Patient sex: M
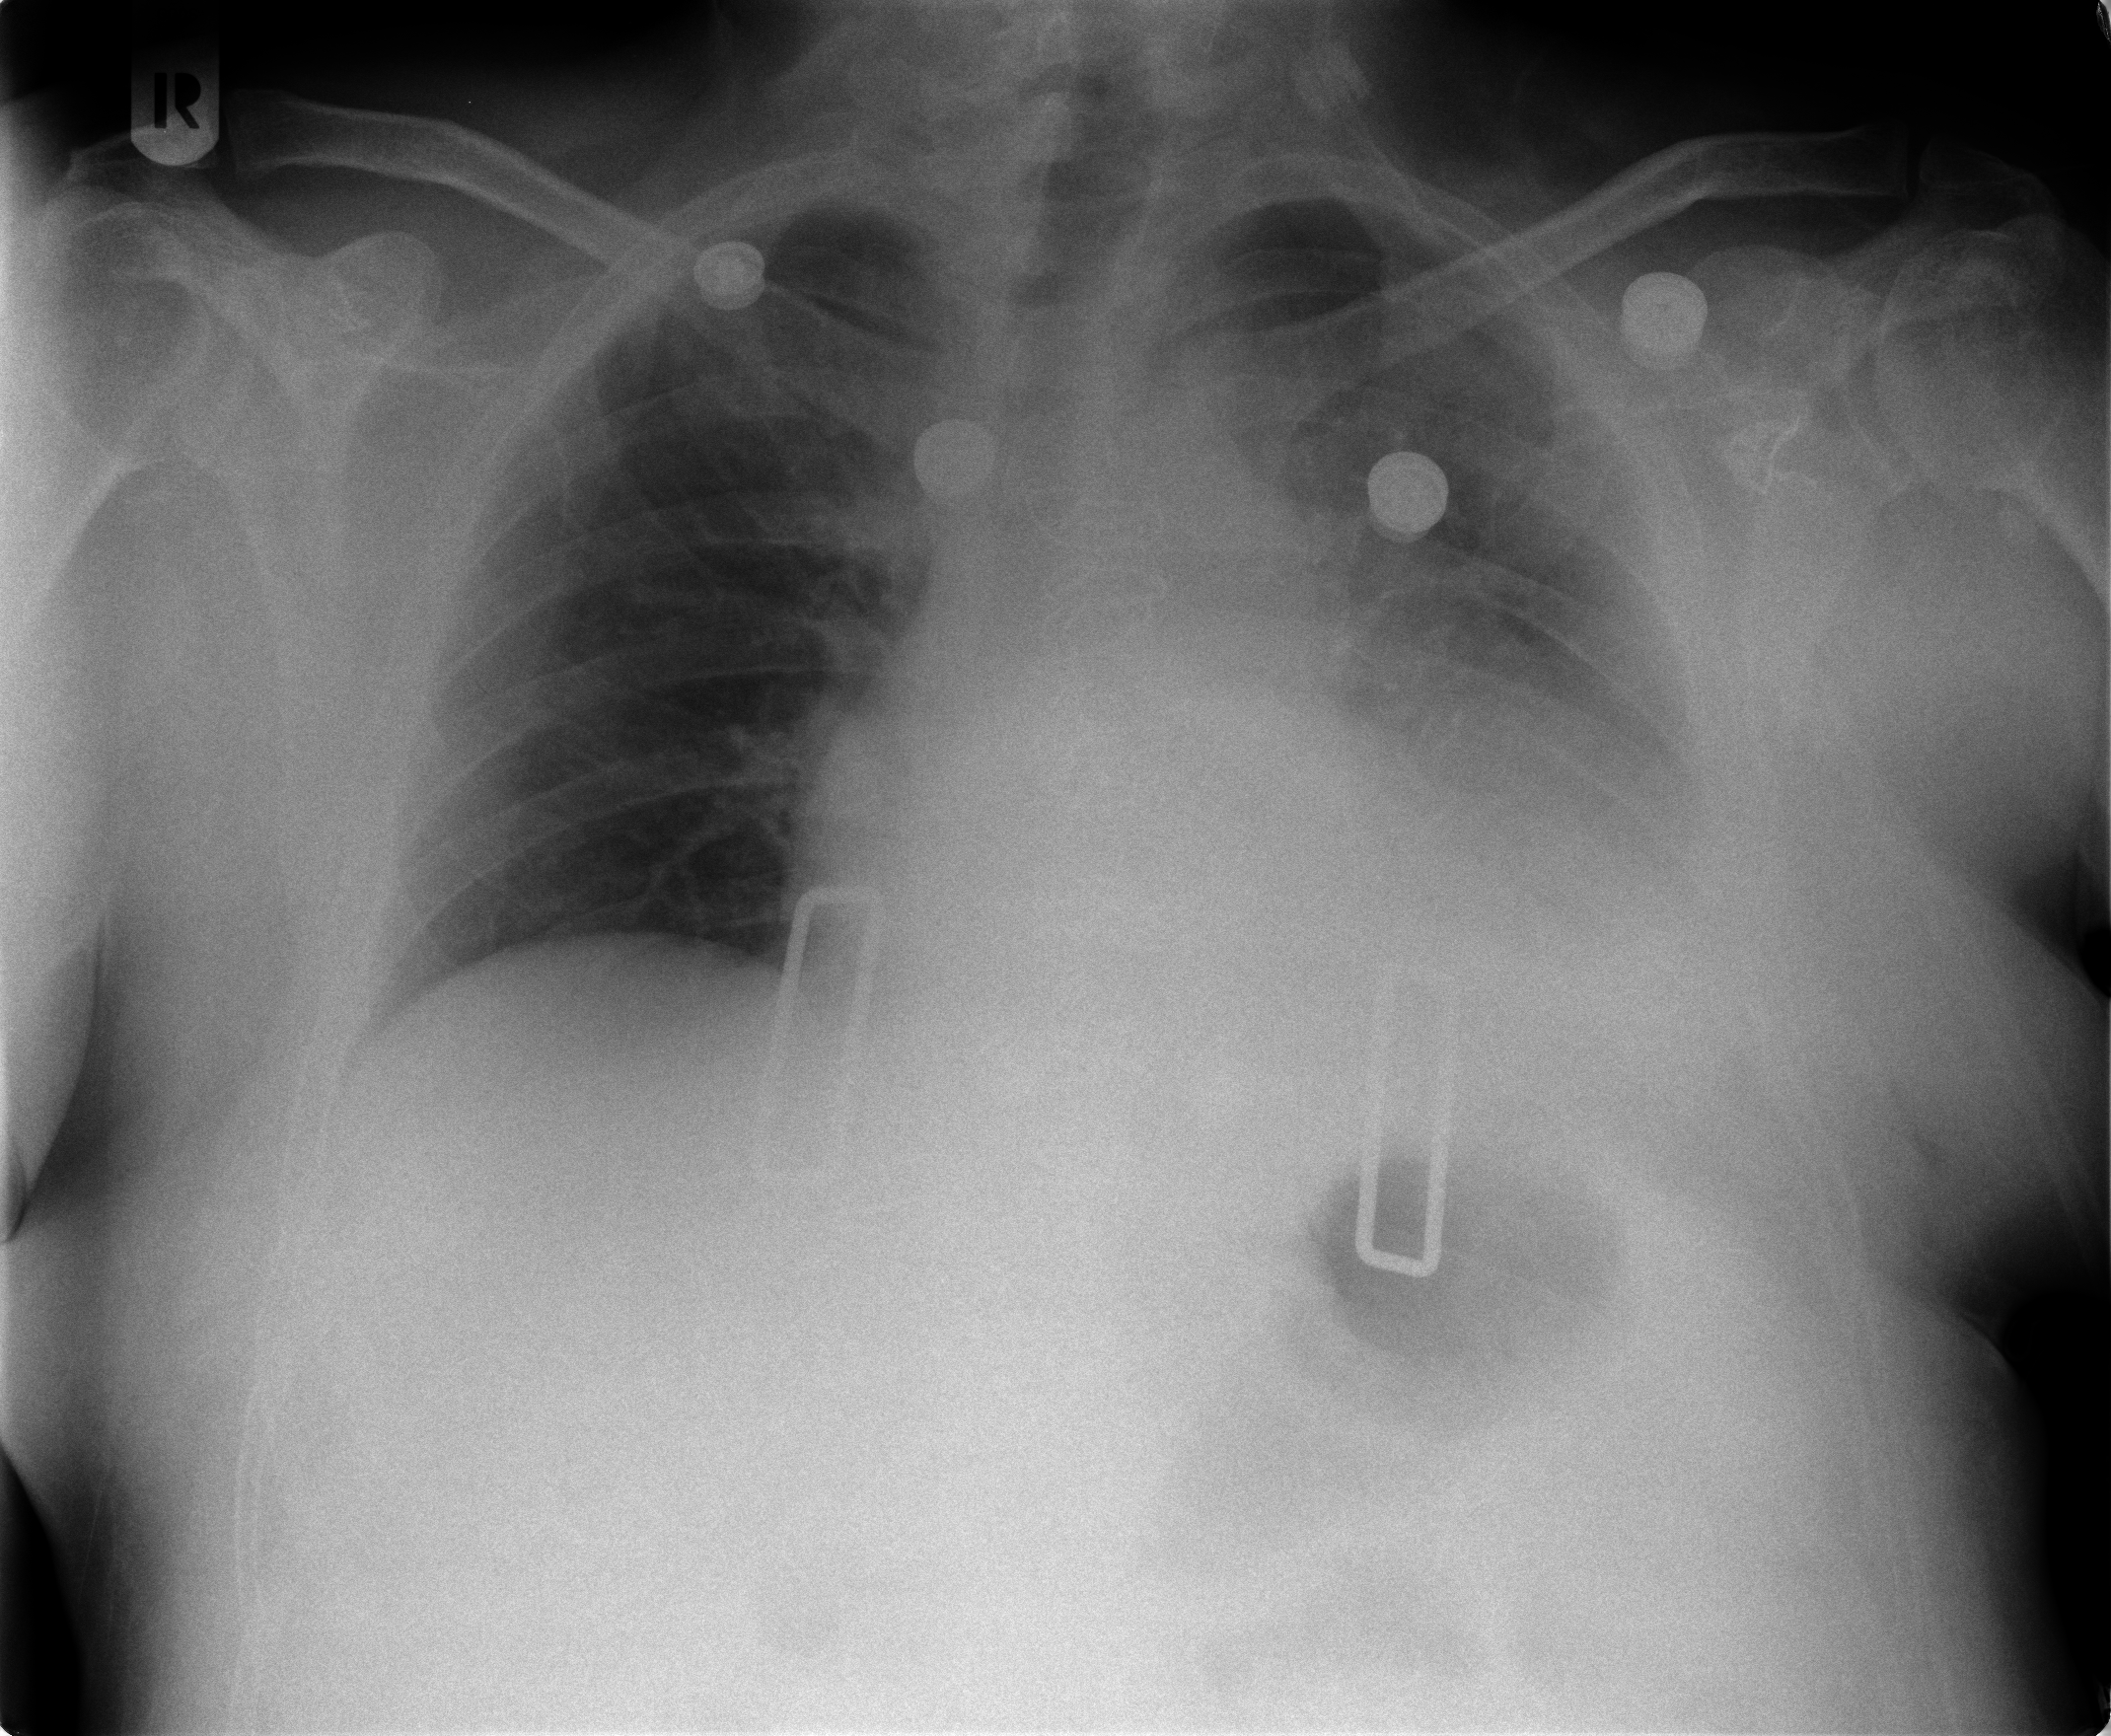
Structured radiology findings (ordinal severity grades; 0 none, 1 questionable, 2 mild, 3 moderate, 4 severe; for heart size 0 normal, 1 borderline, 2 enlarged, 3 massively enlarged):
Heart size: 2
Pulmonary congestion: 1
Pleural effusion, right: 0
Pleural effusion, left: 3
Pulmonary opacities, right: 0
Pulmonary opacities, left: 0
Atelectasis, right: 0
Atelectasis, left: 3